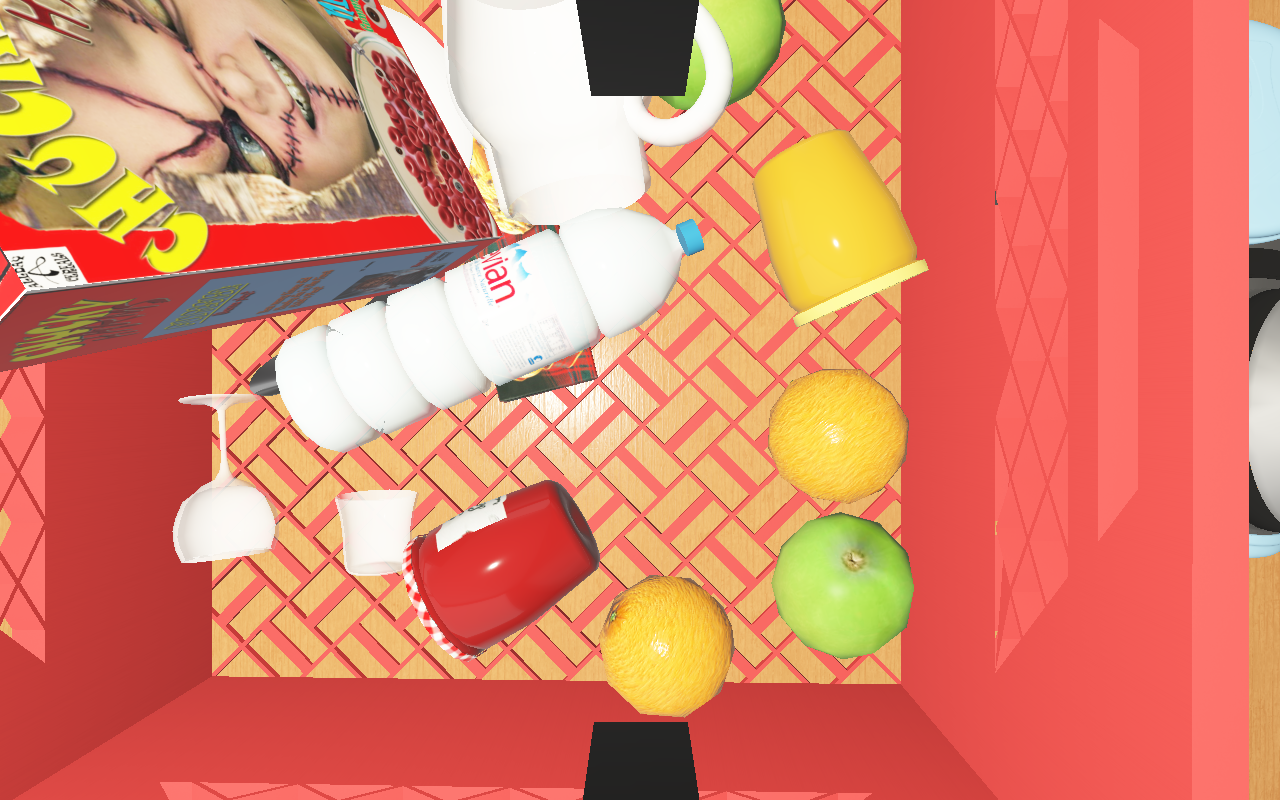
Objects in the scene:
carafe
apple
orange
spoon
honey jar
cereal box
cereal box